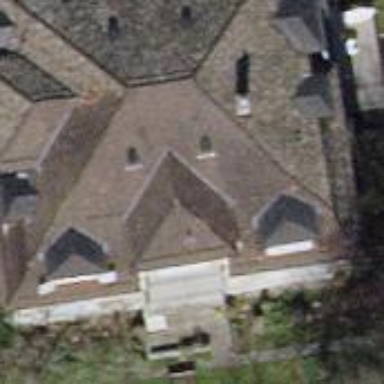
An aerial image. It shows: Building with tile roof.